Question: Following is the usecase created by me for a web-based application. My question is, am i using the right method of extending the use case and if i should draw system boundary too, if so then please tell me the way in which i can draw the boundary as well as use extend?

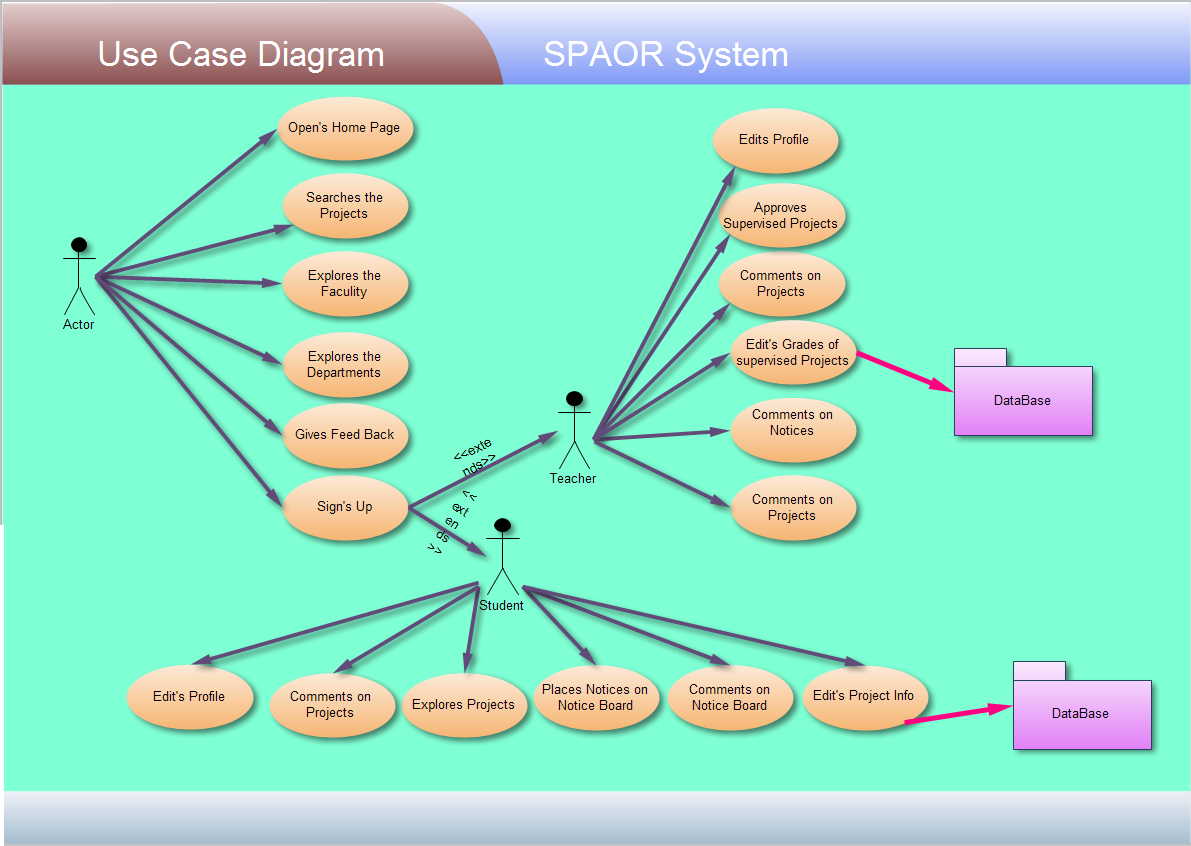
Answer: While these kinds of diagrams tend to have all kinds of notations as I see I will not be saying this one is wrong or right. I do however think there are some points that could be changed:
---
The small people you draw in a use case diagram are actors, which means that any user defined for the system will be included in this use case diagram (should they have a use case). In this particular system it would seem like you have called one of the actors: "Actor" which seems slightly off. Ask yourself, who is "Actor"? Is it a random person? A customer? Perhaps it should have that name?
As for the extend part: extend refers to a use case extending another use case. In this diagram it would seem like one of the actors is actually a use case?
Another note is the database package which you include in the use case diagram. This is something that defines the implementation and has no place in this diagram.
---
A possible but very incomplete (leaving you some work) use case diagram could look like: